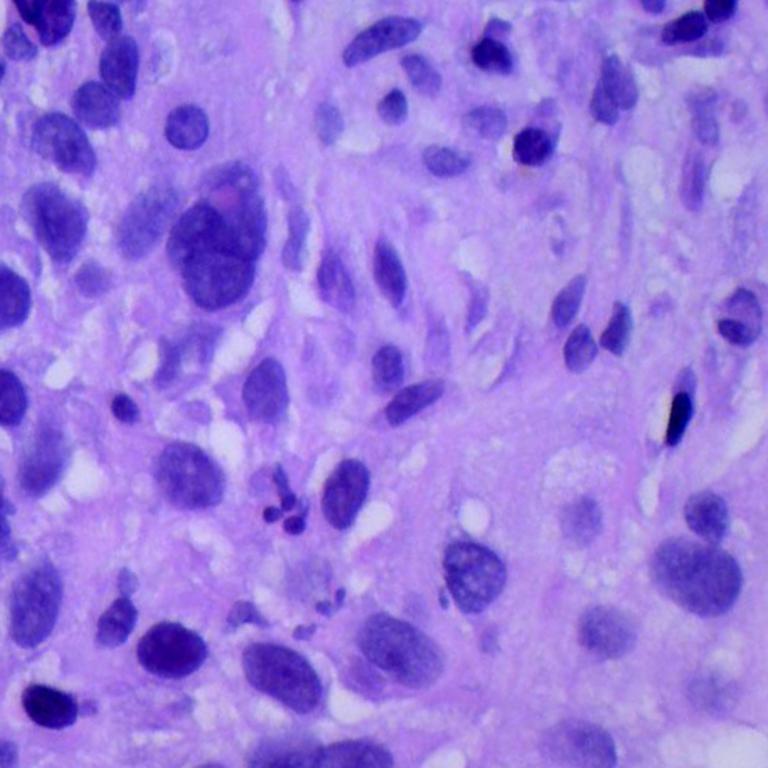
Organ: lung
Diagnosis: squamous carcinomas